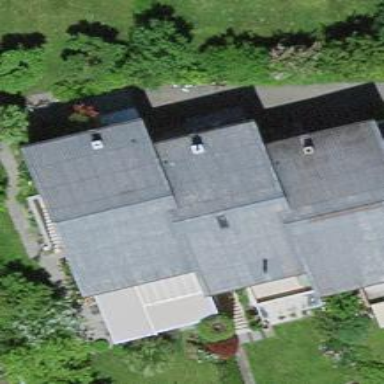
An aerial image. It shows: Residential building with gabled roof oriented across.